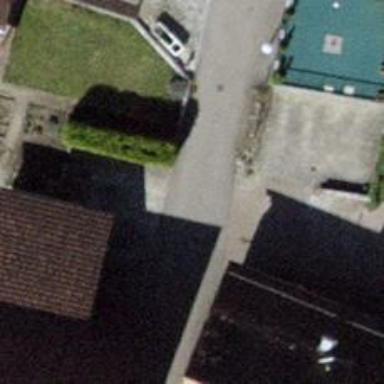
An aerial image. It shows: Asphalt road in residential area.